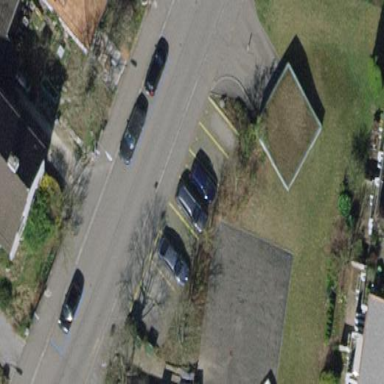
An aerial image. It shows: Street-side parking area.